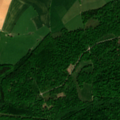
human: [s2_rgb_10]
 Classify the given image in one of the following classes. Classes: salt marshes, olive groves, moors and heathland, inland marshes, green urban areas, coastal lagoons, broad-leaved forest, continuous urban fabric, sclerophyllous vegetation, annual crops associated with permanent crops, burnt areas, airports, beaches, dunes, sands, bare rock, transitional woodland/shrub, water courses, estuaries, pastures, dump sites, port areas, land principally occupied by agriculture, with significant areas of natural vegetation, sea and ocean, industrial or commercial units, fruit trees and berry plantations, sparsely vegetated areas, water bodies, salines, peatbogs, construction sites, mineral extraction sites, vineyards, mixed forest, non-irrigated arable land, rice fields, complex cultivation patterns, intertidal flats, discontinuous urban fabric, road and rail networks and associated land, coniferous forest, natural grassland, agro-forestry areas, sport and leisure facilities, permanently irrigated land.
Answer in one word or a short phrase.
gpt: non-irrigated arable land, pastures, complex cultivation patterns, broad-leaved forest